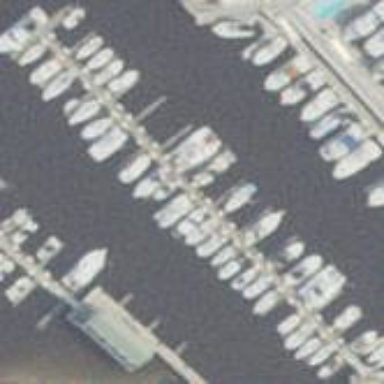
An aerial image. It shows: Pier with mooring facilities.